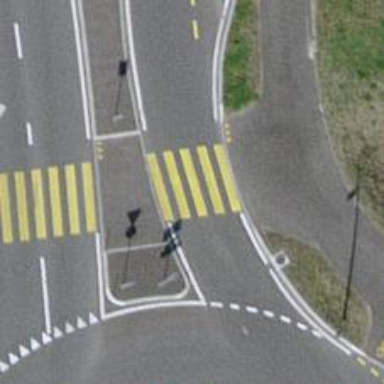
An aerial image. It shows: Uncontrolled zebra crossing on the road.